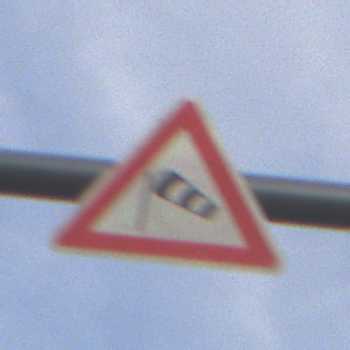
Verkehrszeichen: SeitenwindVonLinks
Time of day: SunriseSunset
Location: Outdoor (Urban)
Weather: PartlyCloudy
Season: NotSpecified
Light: Natural